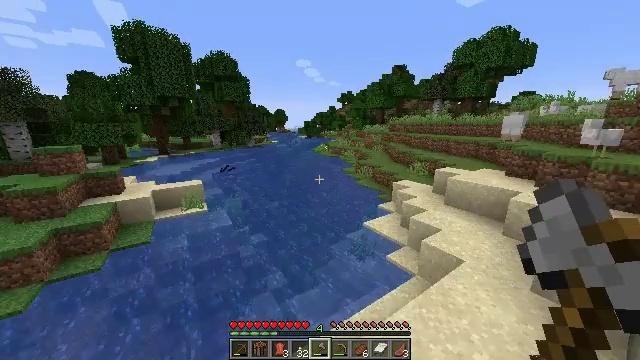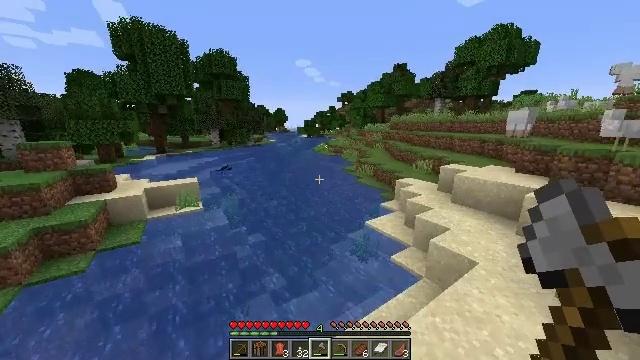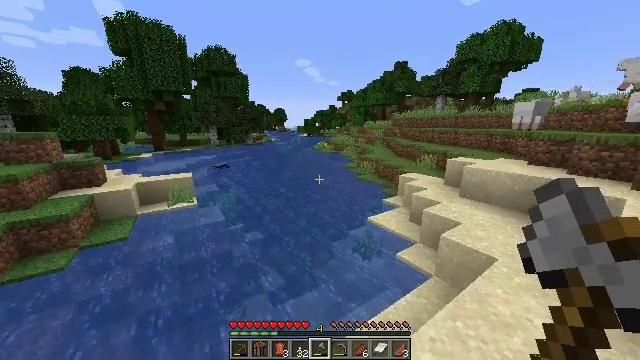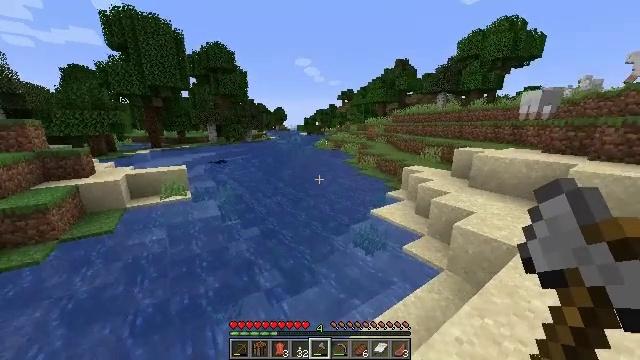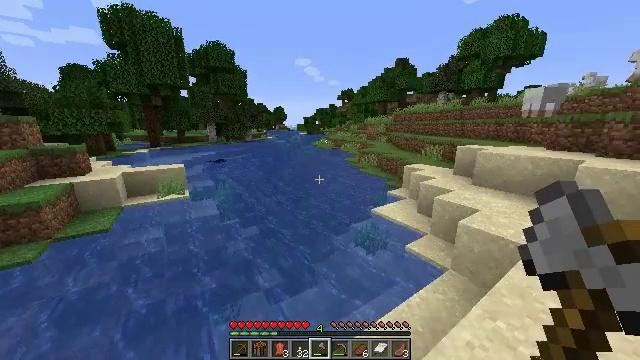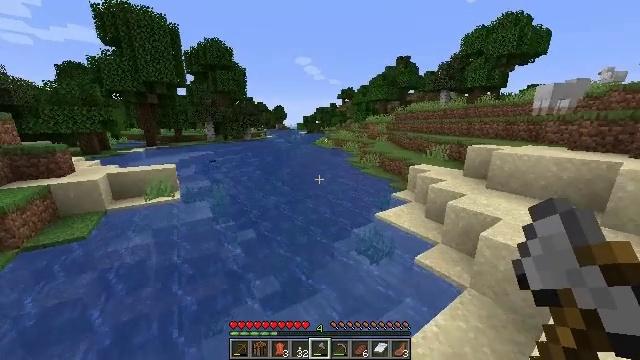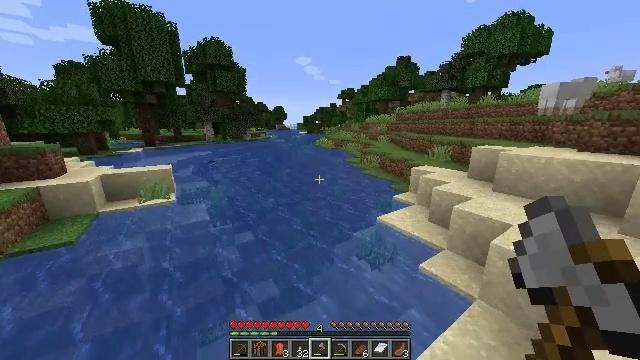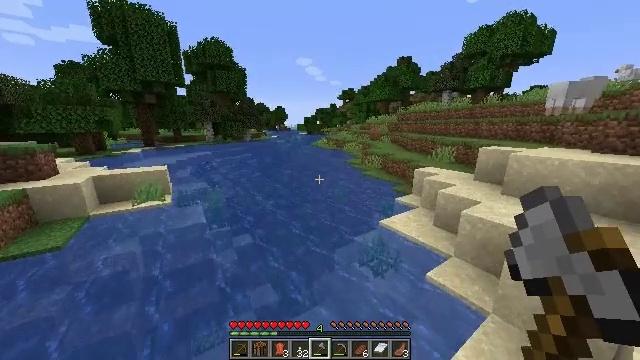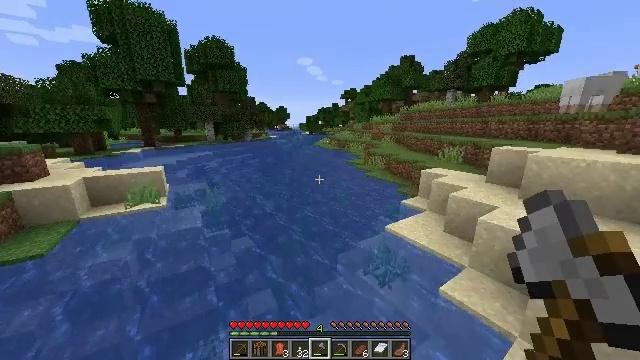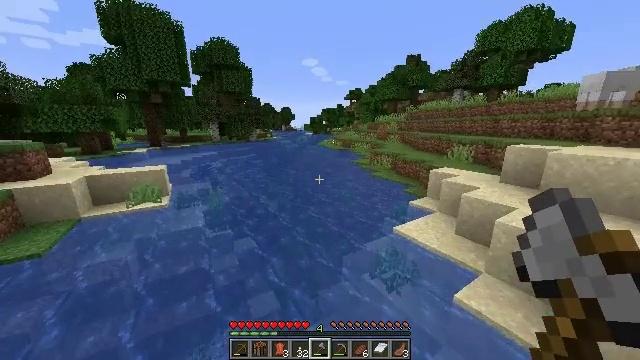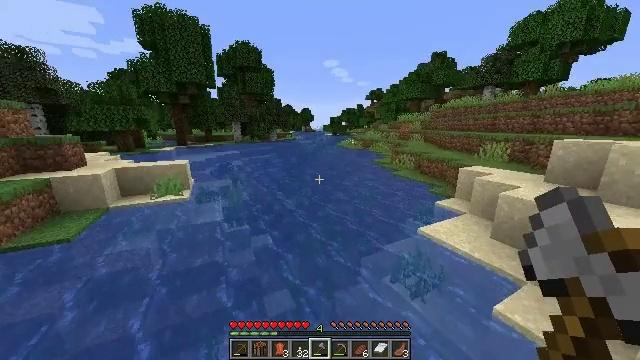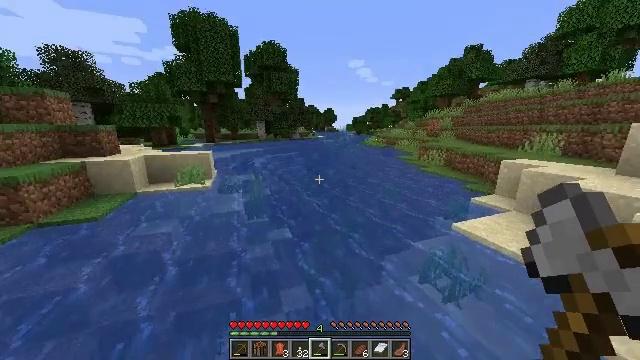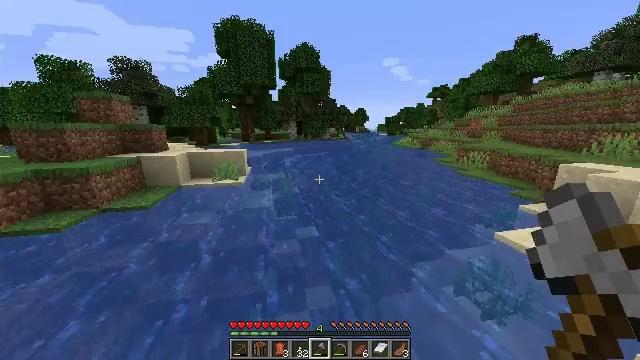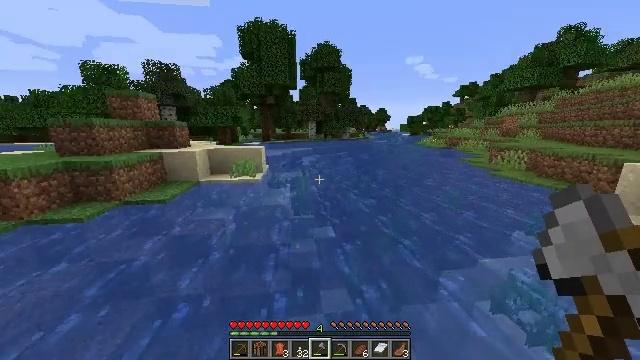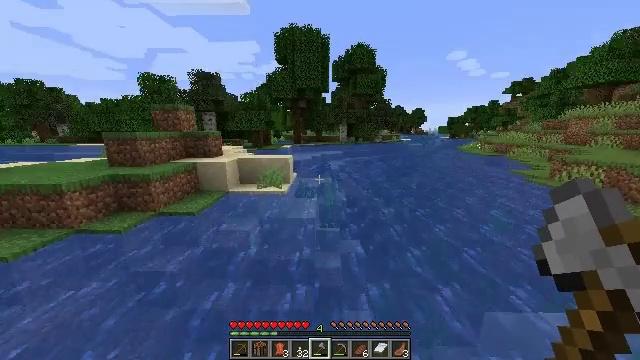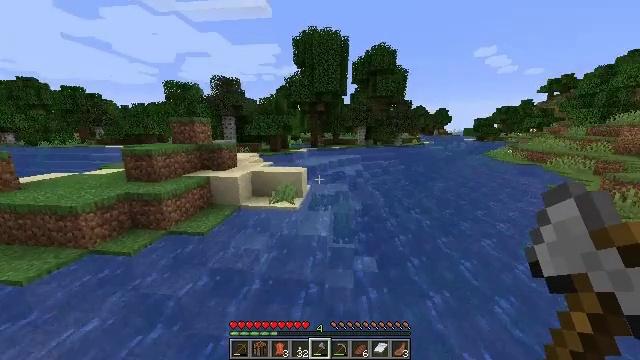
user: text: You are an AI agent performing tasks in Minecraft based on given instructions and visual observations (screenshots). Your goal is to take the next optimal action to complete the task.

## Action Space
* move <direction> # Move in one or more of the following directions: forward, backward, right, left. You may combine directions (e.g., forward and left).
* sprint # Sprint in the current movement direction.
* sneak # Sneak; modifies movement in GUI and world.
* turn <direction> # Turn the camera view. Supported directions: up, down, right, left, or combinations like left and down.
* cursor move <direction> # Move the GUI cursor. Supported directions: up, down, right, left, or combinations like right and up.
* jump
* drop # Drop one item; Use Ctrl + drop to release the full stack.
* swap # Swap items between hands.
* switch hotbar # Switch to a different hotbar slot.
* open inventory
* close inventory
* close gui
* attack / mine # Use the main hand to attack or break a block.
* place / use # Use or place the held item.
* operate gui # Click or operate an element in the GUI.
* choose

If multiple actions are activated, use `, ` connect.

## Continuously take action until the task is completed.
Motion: motion action
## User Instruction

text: Get dirt block.
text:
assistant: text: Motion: move forward, sprint, jump
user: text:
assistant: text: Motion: move forward, sprint, jump
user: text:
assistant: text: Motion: move forward, sprint
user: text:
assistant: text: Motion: move forward, sprint
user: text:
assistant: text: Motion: move forward, sprint
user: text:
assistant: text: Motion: move forward, sprint
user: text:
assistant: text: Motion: move forward, sprint
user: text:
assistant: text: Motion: move forward, sprint
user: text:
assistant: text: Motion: move forward, sprint, turn left
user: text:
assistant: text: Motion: move forward, sprint, turn left
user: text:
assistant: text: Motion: move forward, sprint, turn left, jump
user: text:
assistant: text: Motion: move forward, sprint, turn left, jump
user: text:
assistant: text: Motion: move forward, sprint, turn left, jump
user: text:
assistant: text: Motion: move forward, sprint, turn left, jump
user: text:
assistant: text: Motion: move forward, sprint, turn left, jump
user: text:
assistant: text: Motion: move forward, sprint, turn left, jump
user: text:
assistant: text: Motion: move forward, sprint, turn left, jump
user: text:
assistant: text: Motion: move forward, sprint, jump
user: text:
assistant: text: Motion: move forward, sprint, jump
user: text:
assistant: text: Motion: move forward, sprint, jump
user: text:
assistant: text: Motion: move forward, sprint, jump
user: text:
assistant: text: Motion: move forward, sprint, jump
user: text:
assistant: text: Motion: move forward, sprint, jump
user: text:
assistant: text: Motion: move forward, sprint, jump
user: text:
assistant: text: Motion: move forward, sprint, jump
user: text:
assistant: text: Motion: move forward, sprint, jump
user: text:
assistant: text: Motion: move forward, sprint, turn left, jump
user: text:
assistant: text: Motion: move forward, sprint, turn left, jump
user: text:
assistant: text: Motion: move forward, sprint, turn left, jump
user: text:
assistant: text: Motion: move forward, sprint, turn left, jump